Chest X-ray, AP view. Patient: 59 years old, sex M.
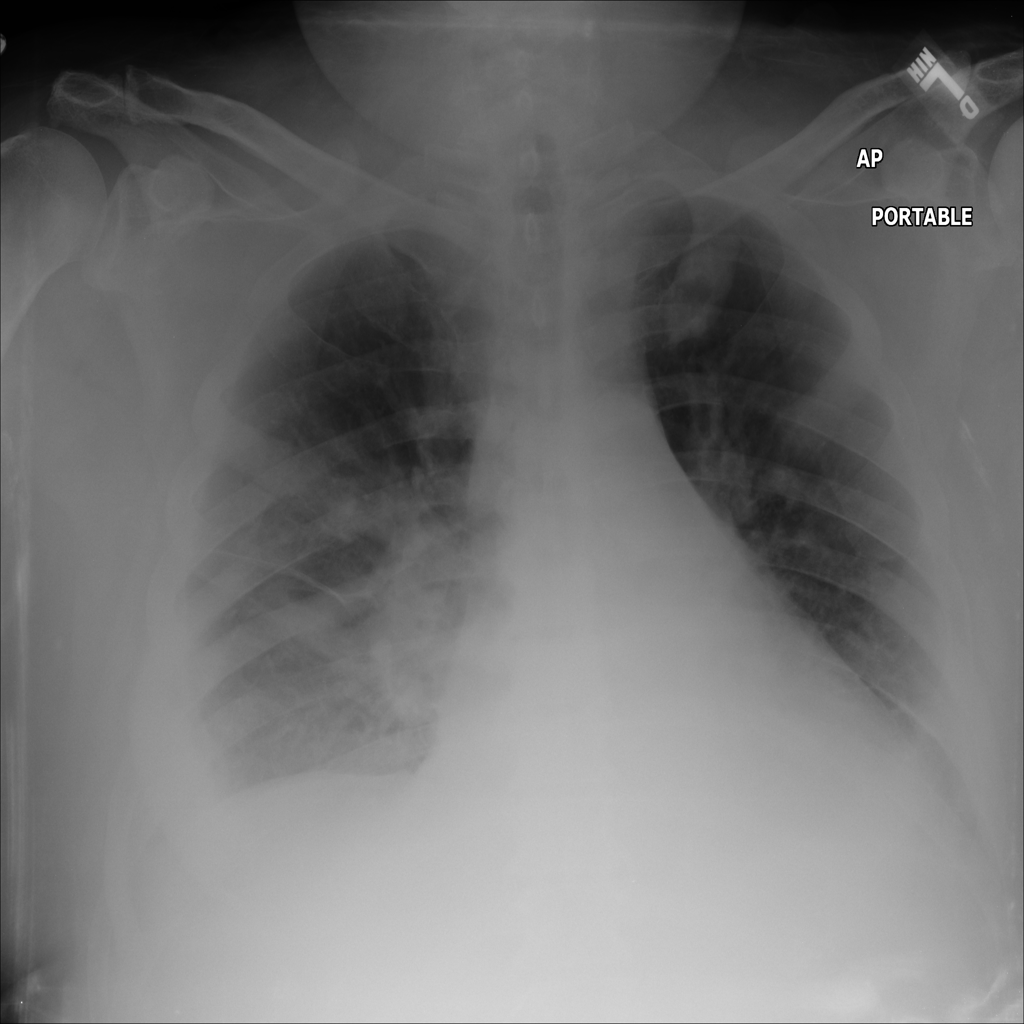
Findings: Atelectasis, Infiltration, Pleural_Thickening